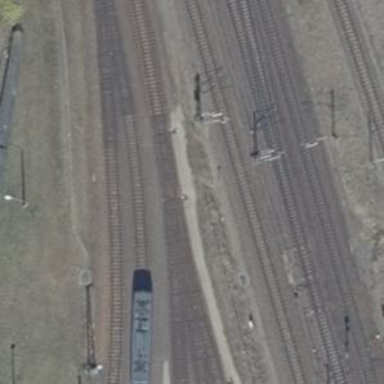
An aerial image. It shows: Railway switch.